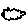
Label: cloud